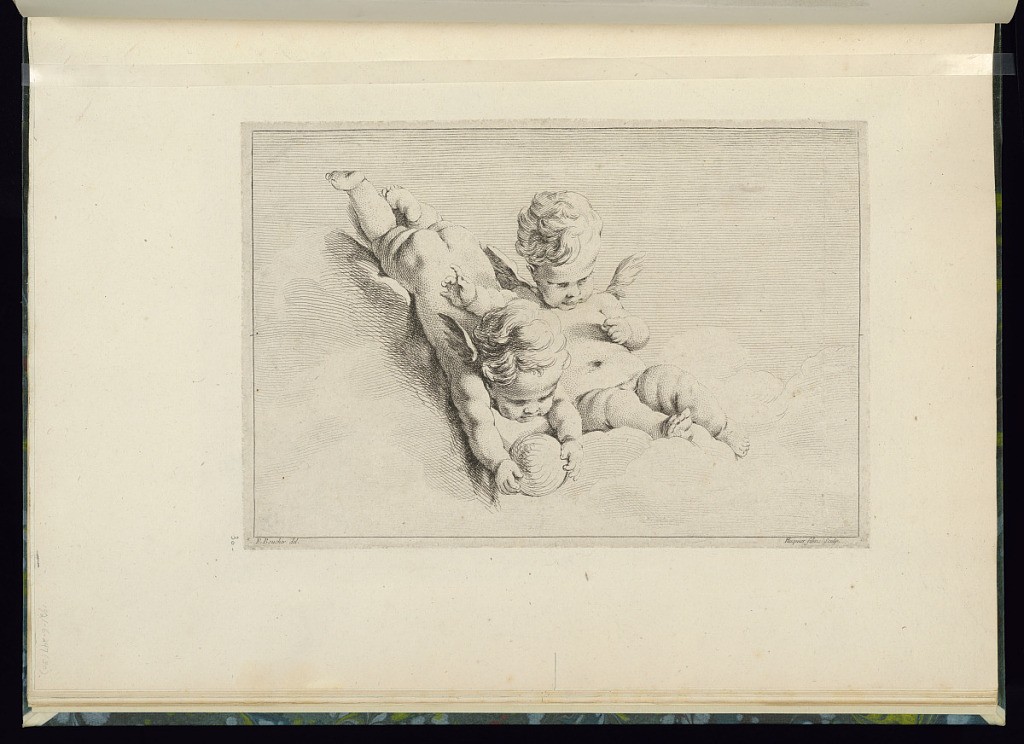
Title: Two Putti
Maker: François Boucher, French, 1703–1770
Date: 1775–84
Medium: Etching on laid paper
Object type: Print
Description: Two winged putti in the clouds together. The one to the left is leaning forward holding onto a ball or circular object. The other leans over him with his right arm. The plate is signed.